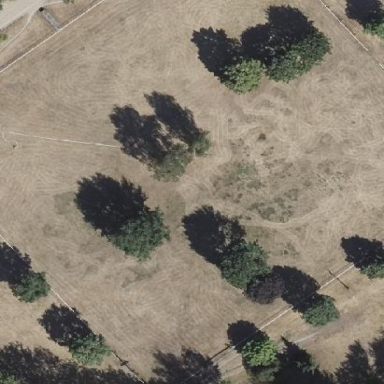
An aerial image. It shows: Equestrian pitch for leisure land activities.